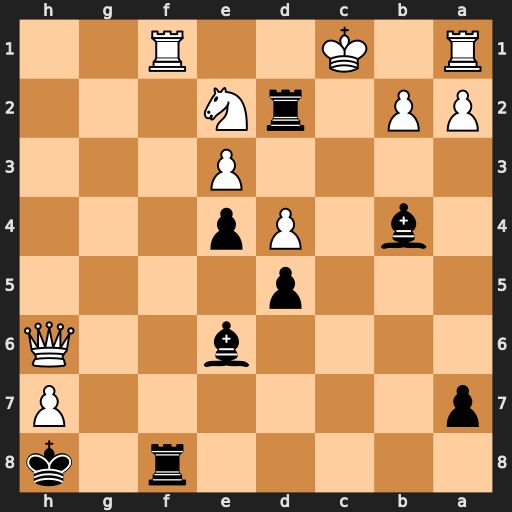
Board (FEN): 5r1k/p6P/4b2Q/3p4/1b1Pp3/4P3/PP1rN3/R1K2R2
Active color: b
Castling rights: -
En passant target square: -
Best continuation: Rxf1#